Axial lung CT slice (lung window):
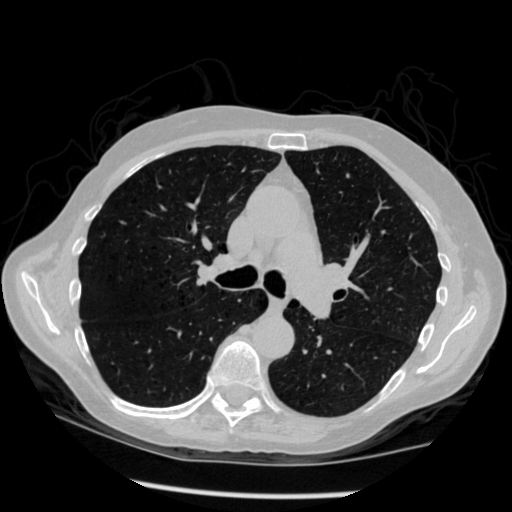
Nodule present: no